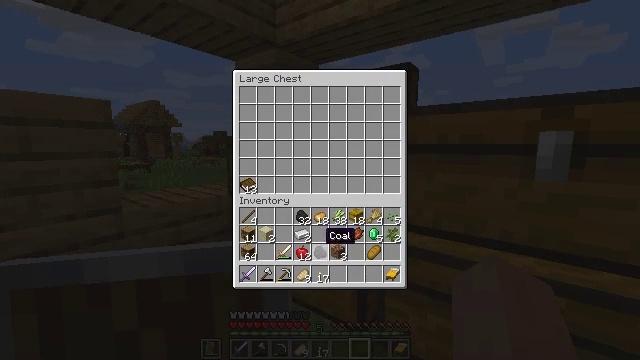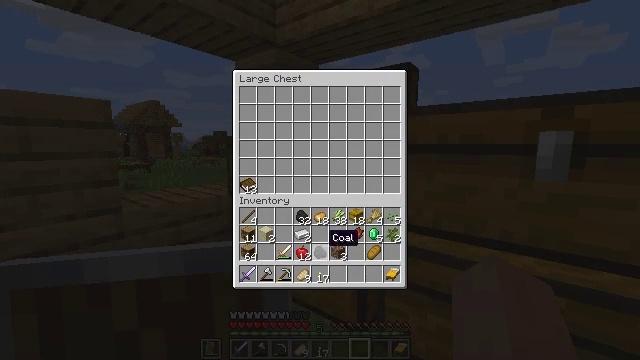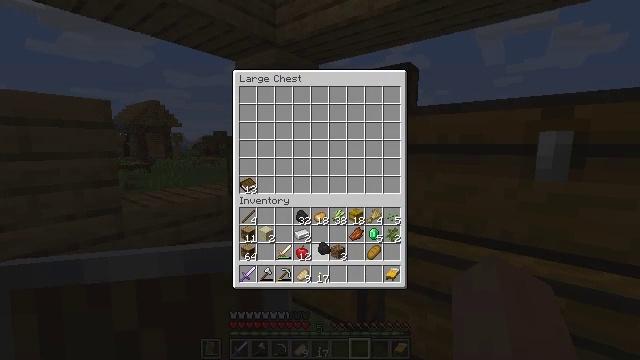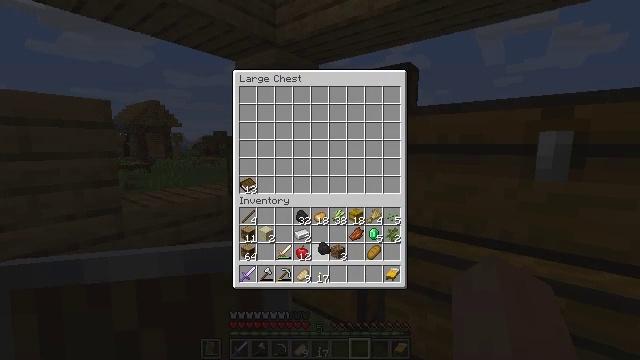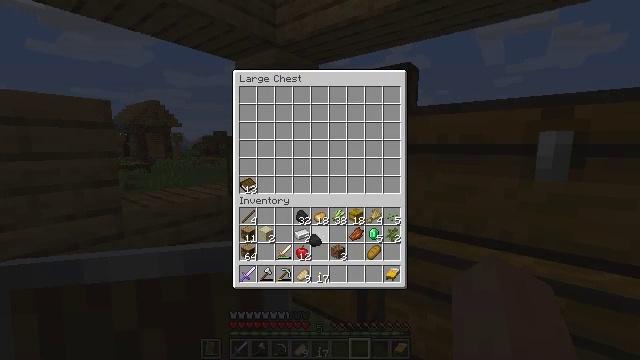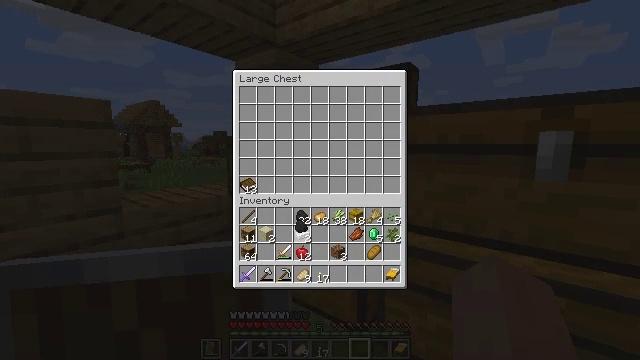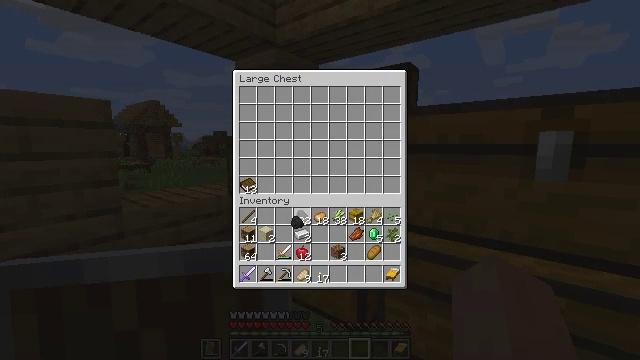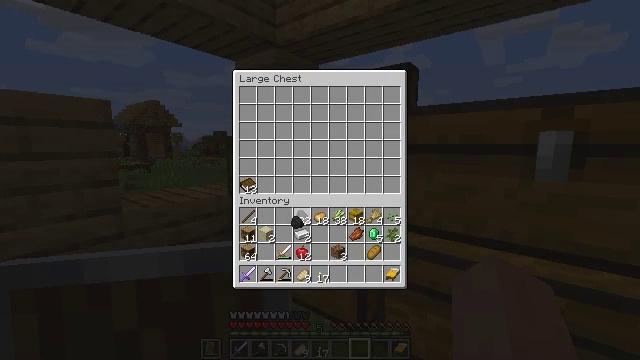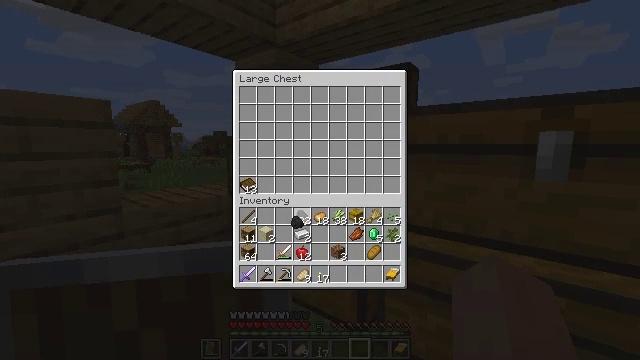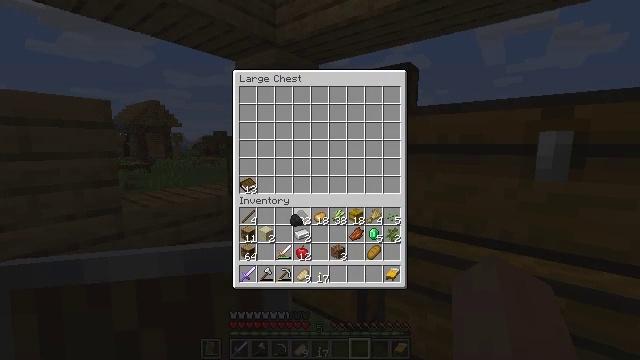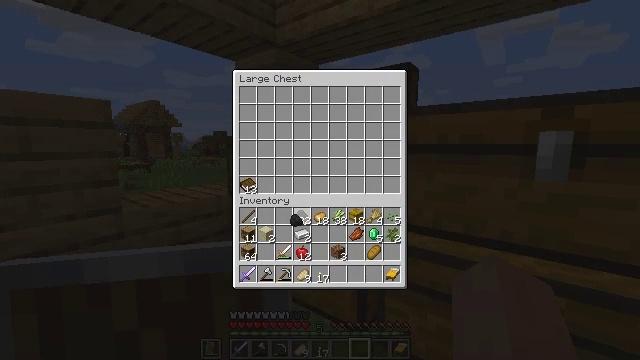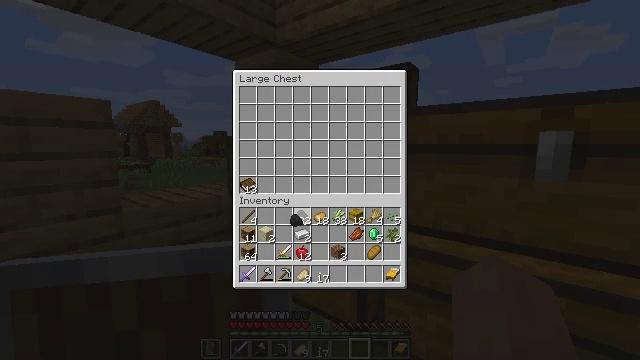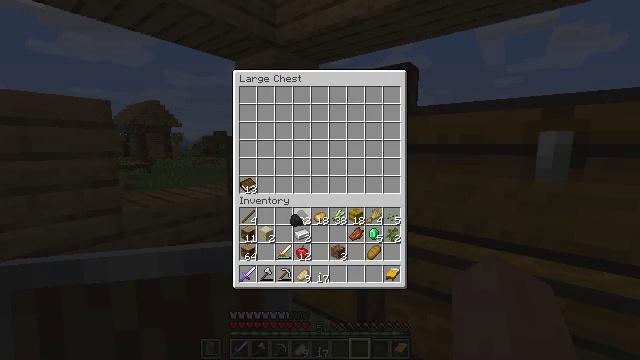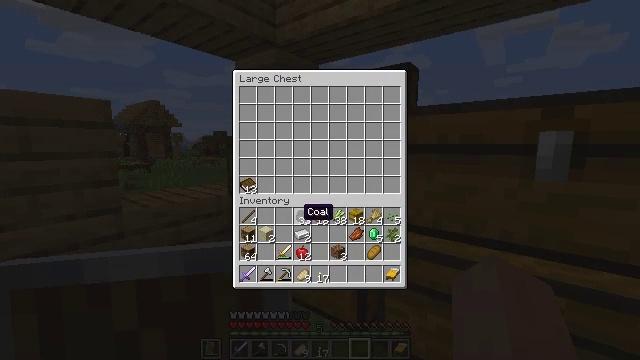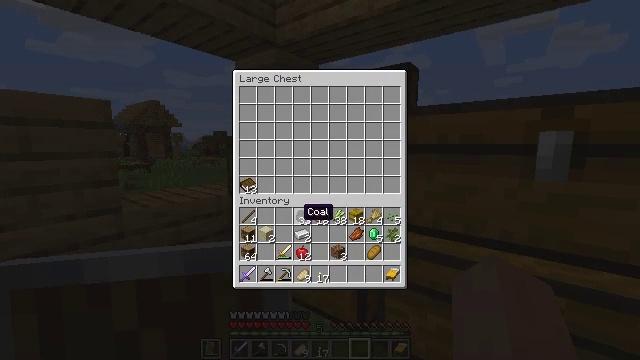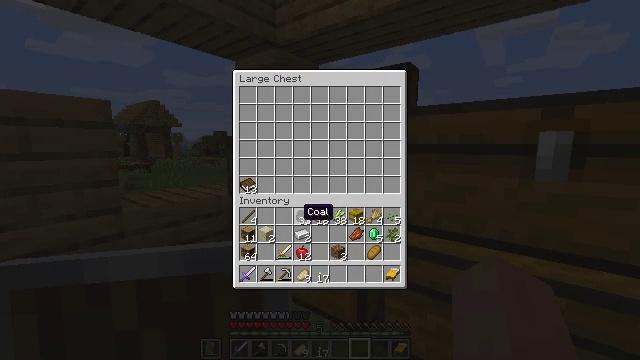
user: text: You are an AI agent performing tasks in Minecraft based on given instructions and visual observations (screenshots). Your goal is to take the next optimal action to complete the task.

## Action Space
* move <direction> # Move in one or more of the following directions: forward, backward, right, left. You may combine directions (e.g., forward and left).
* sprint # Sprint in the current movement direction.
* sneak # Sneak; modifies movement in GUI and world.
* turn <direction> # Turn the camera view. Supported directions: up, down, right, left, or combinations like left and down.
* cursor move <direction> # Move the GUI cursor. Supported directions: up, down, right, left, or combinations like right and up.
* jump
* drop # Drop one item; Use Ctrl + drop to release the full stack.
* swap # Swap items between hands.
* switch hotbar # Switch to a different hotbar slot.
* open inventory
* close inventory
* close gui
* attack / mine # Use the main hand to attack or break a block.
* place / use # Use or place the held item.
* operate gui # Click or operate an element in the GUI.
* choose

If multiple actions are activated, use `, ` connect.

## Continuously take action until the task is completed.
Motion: motion action
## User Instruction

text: Create wheat through crafting.
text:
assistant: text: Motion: no_op
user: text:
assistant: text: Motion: operate gui
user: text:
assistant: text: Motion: operate gui
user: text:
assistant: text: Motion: cursor move left and up, operate gui
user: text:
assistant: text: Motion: cursor move left and up
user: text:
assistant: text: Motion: no_op
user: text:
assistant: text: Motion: no_op
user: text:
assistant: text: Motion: no_op
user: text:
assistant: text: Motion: no_op
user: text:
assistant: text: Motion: operate gui
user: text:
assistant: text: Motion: operate gui
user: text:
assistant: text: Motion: operate gui
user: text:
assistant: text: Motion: no_op
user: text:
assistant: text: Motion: no_op
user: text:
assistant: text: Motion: no_op
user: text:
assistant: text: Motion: no_op
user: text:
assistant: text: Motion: no_op
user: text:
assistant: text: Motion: cursor move left and down
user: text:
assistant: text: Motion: cursor move left and down
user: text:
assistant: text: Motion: no_op
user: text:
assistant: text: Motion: no_op
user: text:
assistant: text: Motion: no_op
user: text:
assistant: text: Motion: no_op
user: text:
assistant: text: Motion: no_op
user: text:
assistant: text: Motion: no_op
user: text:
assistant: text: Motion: no_op
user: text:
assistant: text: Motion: no_op
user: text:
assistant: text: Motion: no_op
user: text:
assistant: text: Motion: no_op
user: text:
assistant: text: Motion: no_op